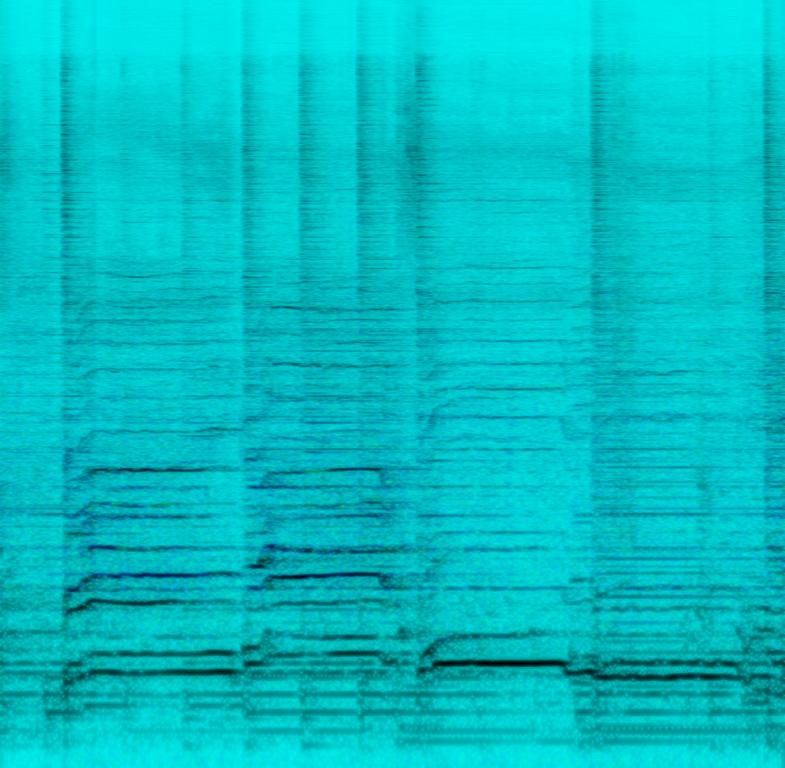
The music features a few girl voices singing a melody in harmony. An acoustic guitar accompanies the singers with strummed chords. The overall atmosphere is calming and moving at the same time.